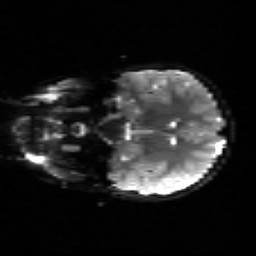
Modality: sbref
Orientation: coronal
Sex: female
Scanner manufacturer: siemens
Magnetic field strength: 3 T
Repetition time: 5 s
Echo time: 0.071 s